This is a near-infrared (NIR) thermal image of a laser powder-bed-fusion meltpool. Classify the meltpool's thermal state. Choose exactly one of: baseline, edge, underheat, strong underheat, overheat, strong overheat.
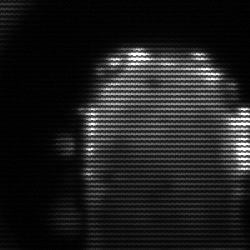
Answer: baseline